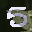
Label: 5